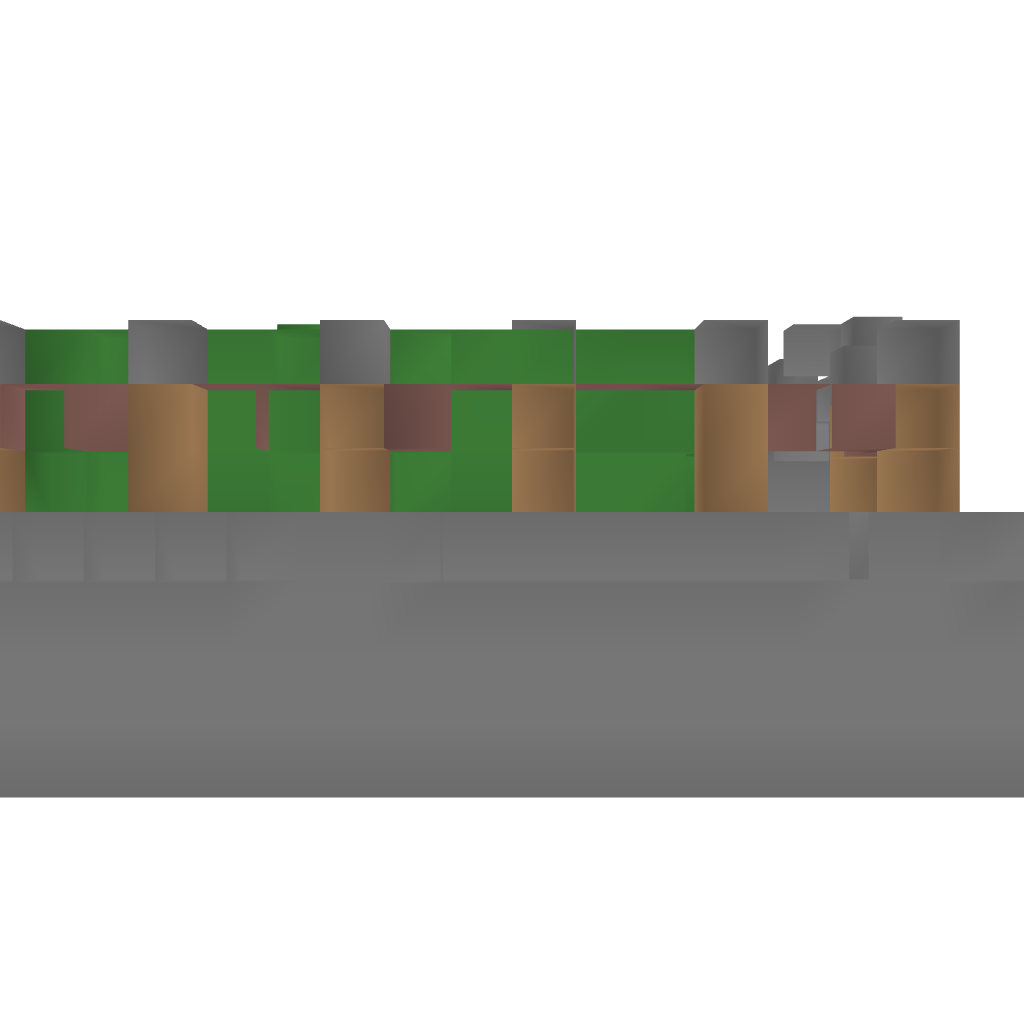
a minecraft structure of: ADVSET #2 The Mini Maze and Cave Entrace bad low quality